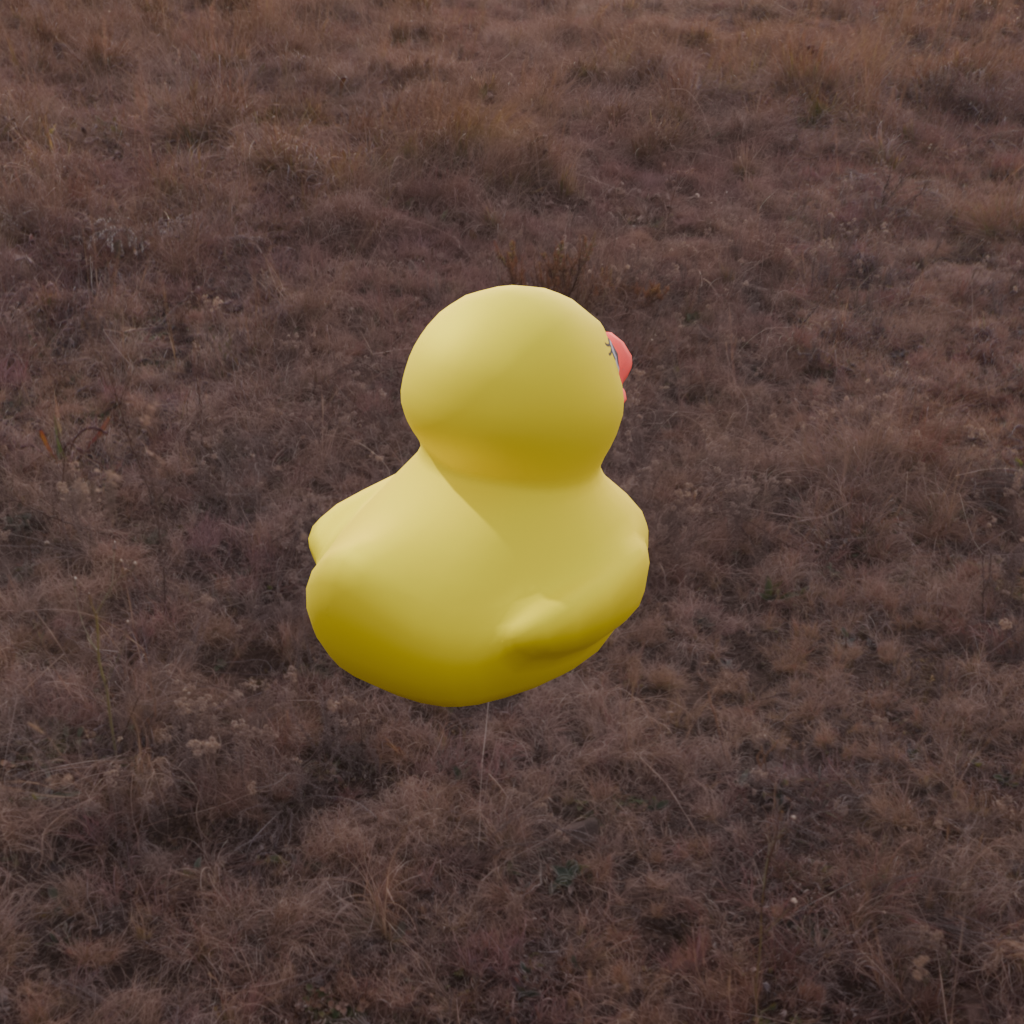
an image of a yellow rubber duck seen from <back_right> in a rural landscape at sunset with a colorful sky.